Question: I'm trying to add cells to the right side of this table with jQuery, under the active row when clicked. I got it down to inserting a row, which is functioning on click, and toggled with the help of CSS.
For some reason, the .after() method that is injecting HTML below the active row, appears to be stuffing all the HTML into the first cell, instead of injecting it into the table and functioning like a normal row. I'm not exactly sure why. I think it may be something to do with my CSS and the solution I fashioned for toggling the row's display, but I may be wrong. Changing the CSS display mode doesn't fix this.

Any help would be super appreciated!
CSS:
'''
.metadata {
display: none;
}
.metadata.active {
display: block;
}
table {
font-family: arial, sans-serif;
border-collapse: collapse;
width: 100%;
margin-right:20px;
box-shadow: 0 4px 8px 0 rgba(0, 0, 0, 0.2), 0 6px 20px 0 rgba(0, 0, 0, 0.19);
}
td, th {
border-bottom: 1px solid #ccc;
border-right: 1px solid #ccc;
text-align: left;
padding: 8px;
font-weight: normal;
}
th {
text-decoration: none;
font-size: 15px;
}
tr:nth-child(even) {
background-color: #F5F5F5;
}
.content:hover {
background-color: #99d1db;
cursor: pointer;
}
'''
HTML:
'''
<div class="table" style="text-align:center;">
<table>
<tbody>
<tr>
<th></th>
<th >blah</th>
<th>blah</th>
<th>blah</th>
<th>blah</th>
<th>blah</th>
<th>blah</th>
</tr>
<tr class="content">
<td><input type="checkbox" name="tablebox" value="checker"></td>
<td>blah</td>
<td>blah</td>
<td>blah</td>
<td>blah</td>
<td>blah</td>
<td>blah</td>
</tr>
</tbody>
</table>
'''
JS:
'''
$(document).ready(function(){
$('body').on('click','table tr', function(){
var row = $(this).closest('tr') ;
if (row.next().hasClass("metadata")) {
row.next().toggleClass("active");
}
else {
$(row.after('<tr class="content metadata active" ><td>something</td><td>something</td><td>something</td><td>something</td><td>something</td></tr>'));
}
});
});
'''
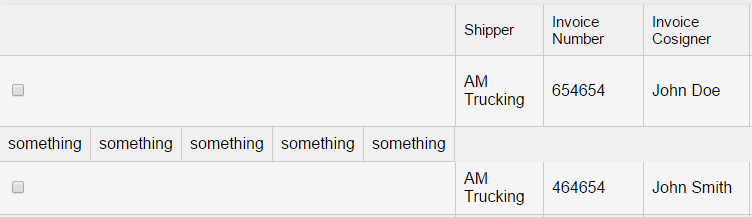
Answer: You change 'display:none' to 'display:block' , so the inserted row will behave like a 'block' element not like a 'table-row' . You need to set 'display:table-row'
Also, add an empty first column to the new row, so it's columns will stay aligned with the above rows
see snippet below
'''
$(document).ready(function() {
$('body').on('click', 'table tr', function() {
var row = $(this).closest('tr');
if (row.next().hasClass("metadata")) {
row.next().toggleClass("active");
} else {
$(row.after('<tr class="content metadata active" ><td></td><td>something</td><td>something</td><td>something</td><td>something</td><td>something</td></tr>'));
}
});
});
'''
'''
.metadata {
display: none;
}
.metadata.active {
display: table-row;
}
table {
font-family: arial, sans-serif;
border-collapse: collapse;
width: 100%;
margin-right: 20px;
box-shadow: 0 4px 8px 0 rgba(0, 0, 0, 0.2), 0 6px 20px 0 rgba(0, 0, 0, 0.19);
}
td,
th {
border-bottom: 1px solid #ccc;
border-right: 1px solid #ccc;
text-align: left;
padding: 8px;
font-weight: normal;
}
th {
text-decoration: none;
font-size: 15px;
}
tr:nth-child(even) {
background-color: #F5F5F5;
}
.content:hover {
background-color: #99d1db;
cursor: pointer;
}
'''
'''
<script src="https://ajax.googleapis.com/ajax/libs/jquery/2.1.1/jquery.min.js"></script>
<div class="table" style="text-align:center;">
<table>
<tbody>
<tr>
<th></th>
<th>blah</th>
<th>blah</th>
<th>blah</th>
<th>blah</th>
<th>blah</th>
<th>blah</th>
</tr>
<tr class="content">
<td>
<input type="checkbox" name="tablebox" value="checker">
</td>
<td>blah</td>
<td>blah</td>
<td>blah</td>
<td>blah</td>
<td>blah</td>
<td>blah</td>
</tr>
</tbody>
</table>
'''